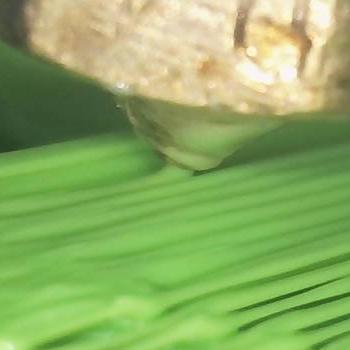
Flow rate: 158%